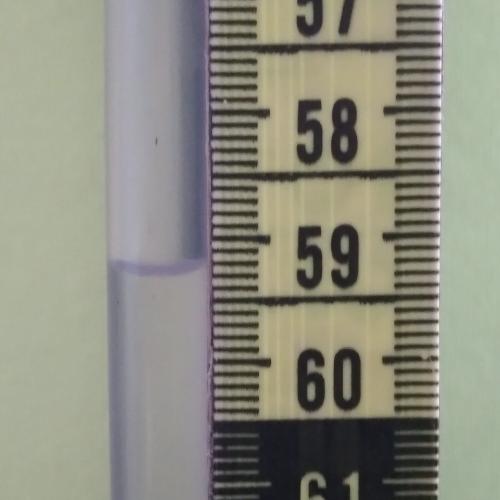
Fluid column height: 59.2 cm